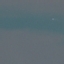
Land use / land cover: SeaLake